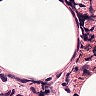
Metastatic tissue present: no